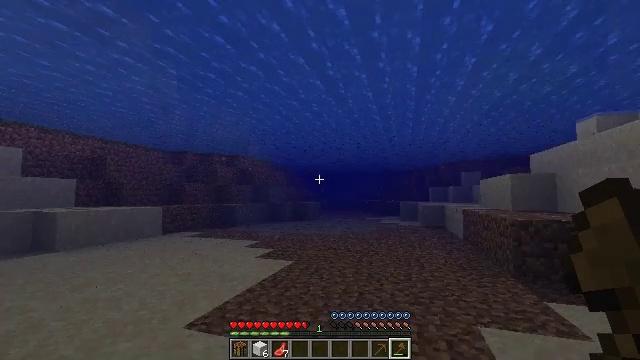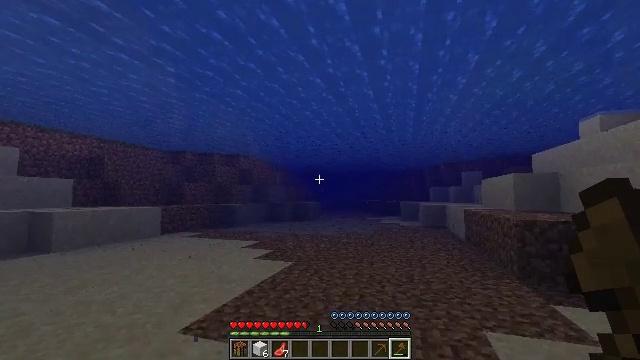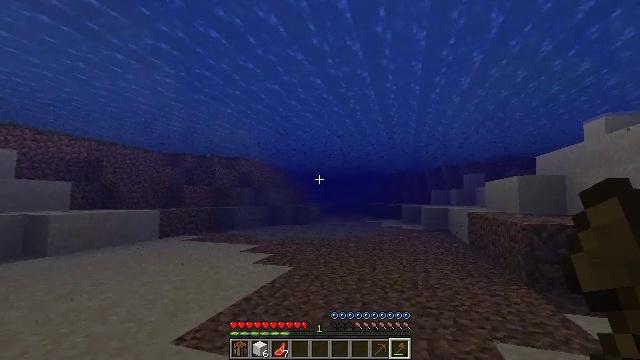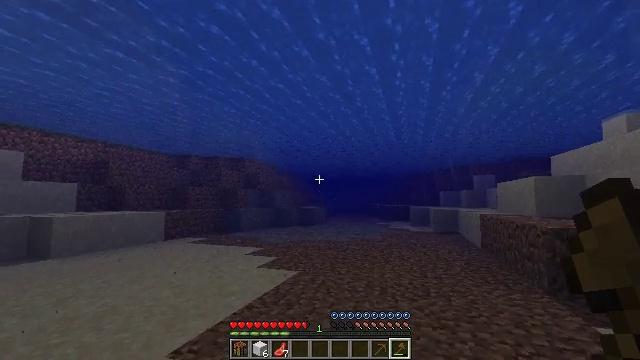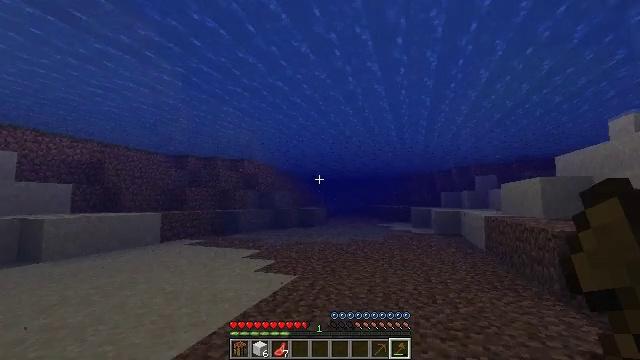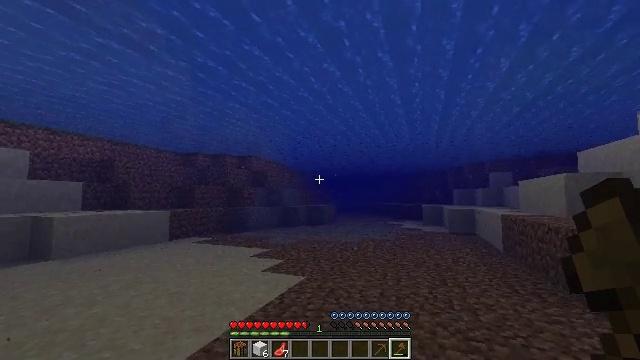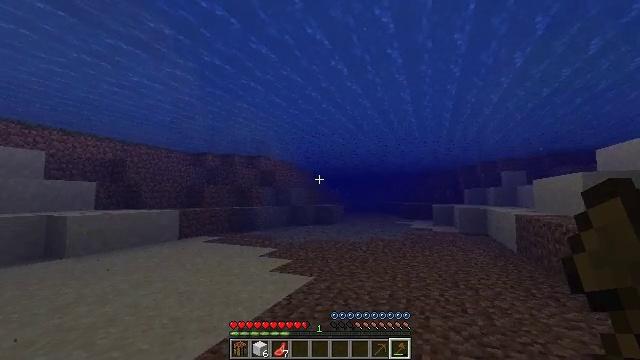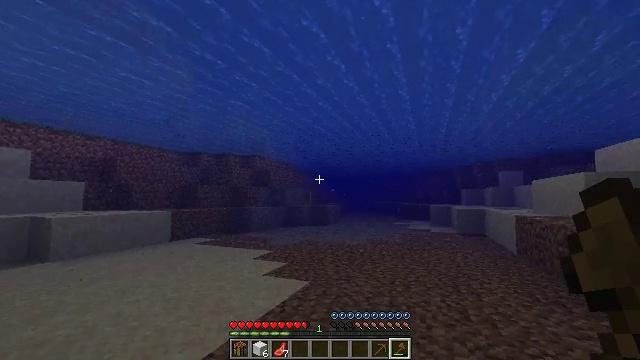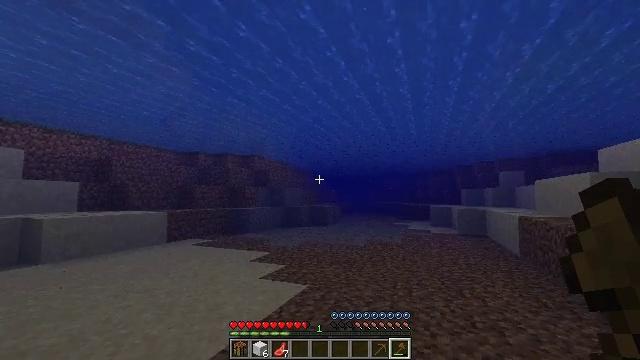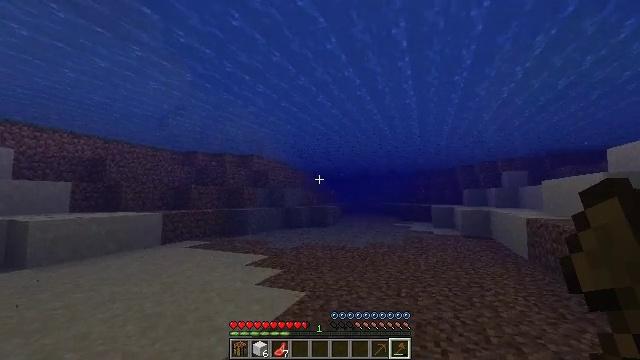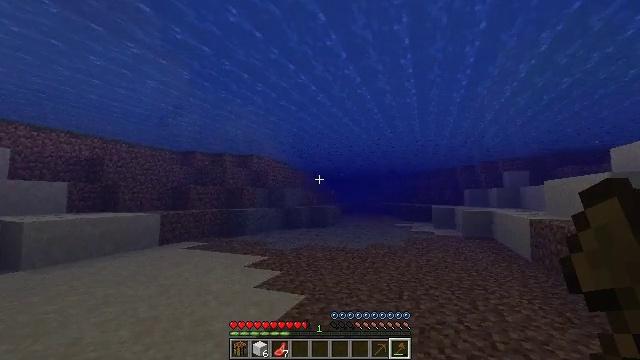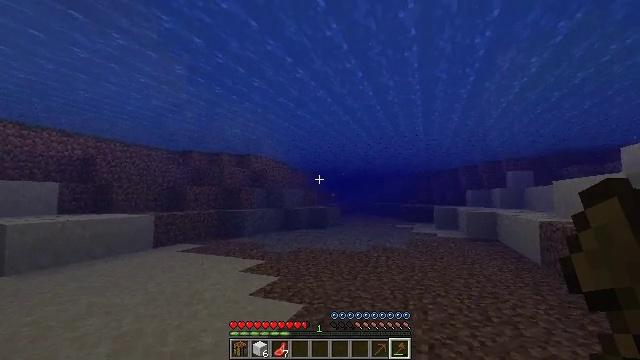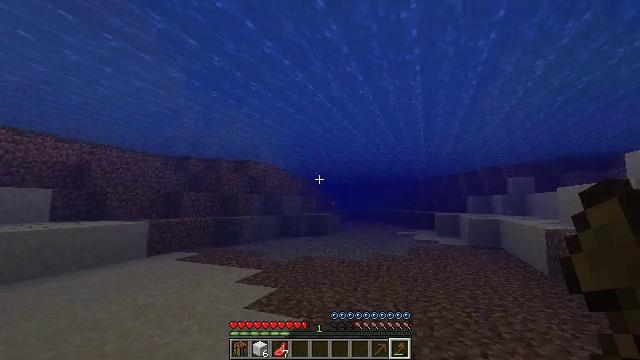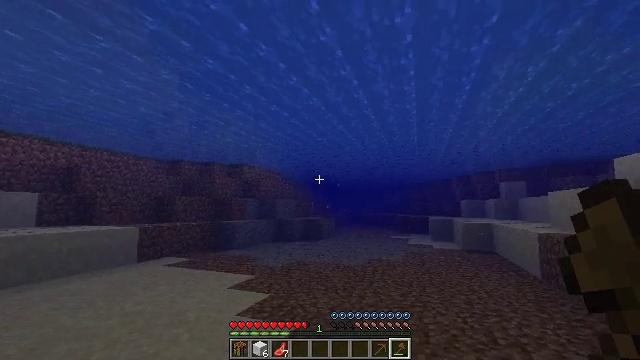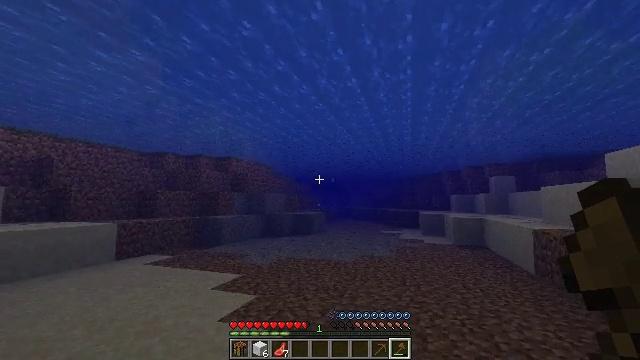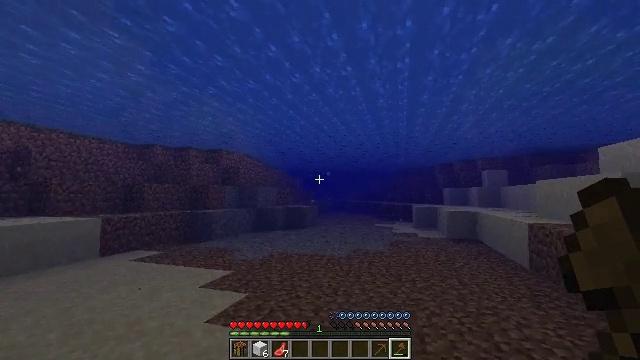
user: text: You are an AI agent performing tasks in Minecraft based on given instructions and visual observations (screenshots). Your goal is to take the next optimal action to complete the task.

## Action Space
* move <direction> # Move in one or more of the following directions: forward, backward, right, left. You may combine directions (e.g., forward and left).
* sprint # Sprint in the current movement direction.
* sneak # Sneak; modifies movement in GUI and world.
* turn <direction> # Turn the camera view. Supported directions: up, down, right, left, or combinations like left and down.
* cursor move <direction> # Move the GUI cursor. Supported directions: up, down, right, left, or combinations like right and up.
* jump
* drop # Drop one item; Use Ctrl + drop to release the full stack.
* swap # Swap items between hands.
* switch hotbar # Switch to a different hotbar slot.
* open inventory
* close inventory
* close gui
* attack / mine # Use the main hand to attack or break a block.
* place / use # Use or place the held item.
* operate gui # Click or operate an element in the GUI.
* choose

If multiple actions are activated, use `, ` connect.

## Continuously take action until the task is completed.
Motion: motion action
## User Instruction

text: Mine the kelp plant underwater.
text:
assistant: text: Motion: move forward
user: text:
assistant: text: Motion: move forward
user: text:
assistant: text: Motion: move forward, turn left
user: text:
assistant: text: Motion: move forward
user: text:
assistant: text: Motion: move forward, turn left
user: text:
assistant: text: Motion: move forward, turn left
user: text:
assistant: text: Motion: move forward
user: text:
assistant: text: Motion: move forward
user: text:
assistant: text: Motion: move forward
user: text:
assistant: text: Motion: move forward
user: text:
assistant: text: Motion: move forward
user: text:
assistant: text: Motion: move forward, turn up
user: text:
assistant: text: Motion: move forward, turn right
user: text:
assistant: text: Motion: move forward, turn right and down
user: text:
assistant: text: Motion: move forward, turn right and down
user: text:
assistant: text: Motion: move forward, turn right
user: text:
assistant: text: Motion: move forward, turn right
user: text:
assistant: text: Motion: move forward, turn up
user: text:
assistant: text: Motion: move forward
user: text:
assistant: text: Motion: move forward
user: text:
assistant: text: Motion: move forward
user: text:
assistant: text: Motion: move forward
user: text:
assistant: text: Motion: move forward
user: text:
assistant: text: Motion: move forward
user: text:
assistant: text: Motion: move forward
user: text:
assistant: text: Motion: move forward, turn left
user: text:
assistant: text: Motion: move forward
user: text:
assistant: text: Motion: move forward
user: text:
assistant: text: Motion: move forward
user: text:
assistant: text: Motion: move forward